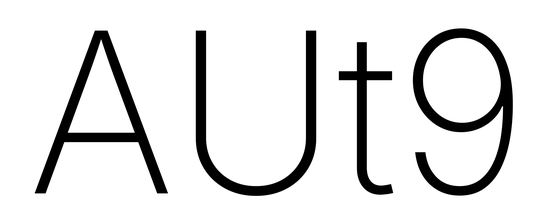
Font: Inter_ExtraLight